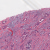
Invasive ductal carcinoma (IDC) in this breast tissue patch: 1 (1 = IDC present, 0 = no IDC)